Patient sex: M
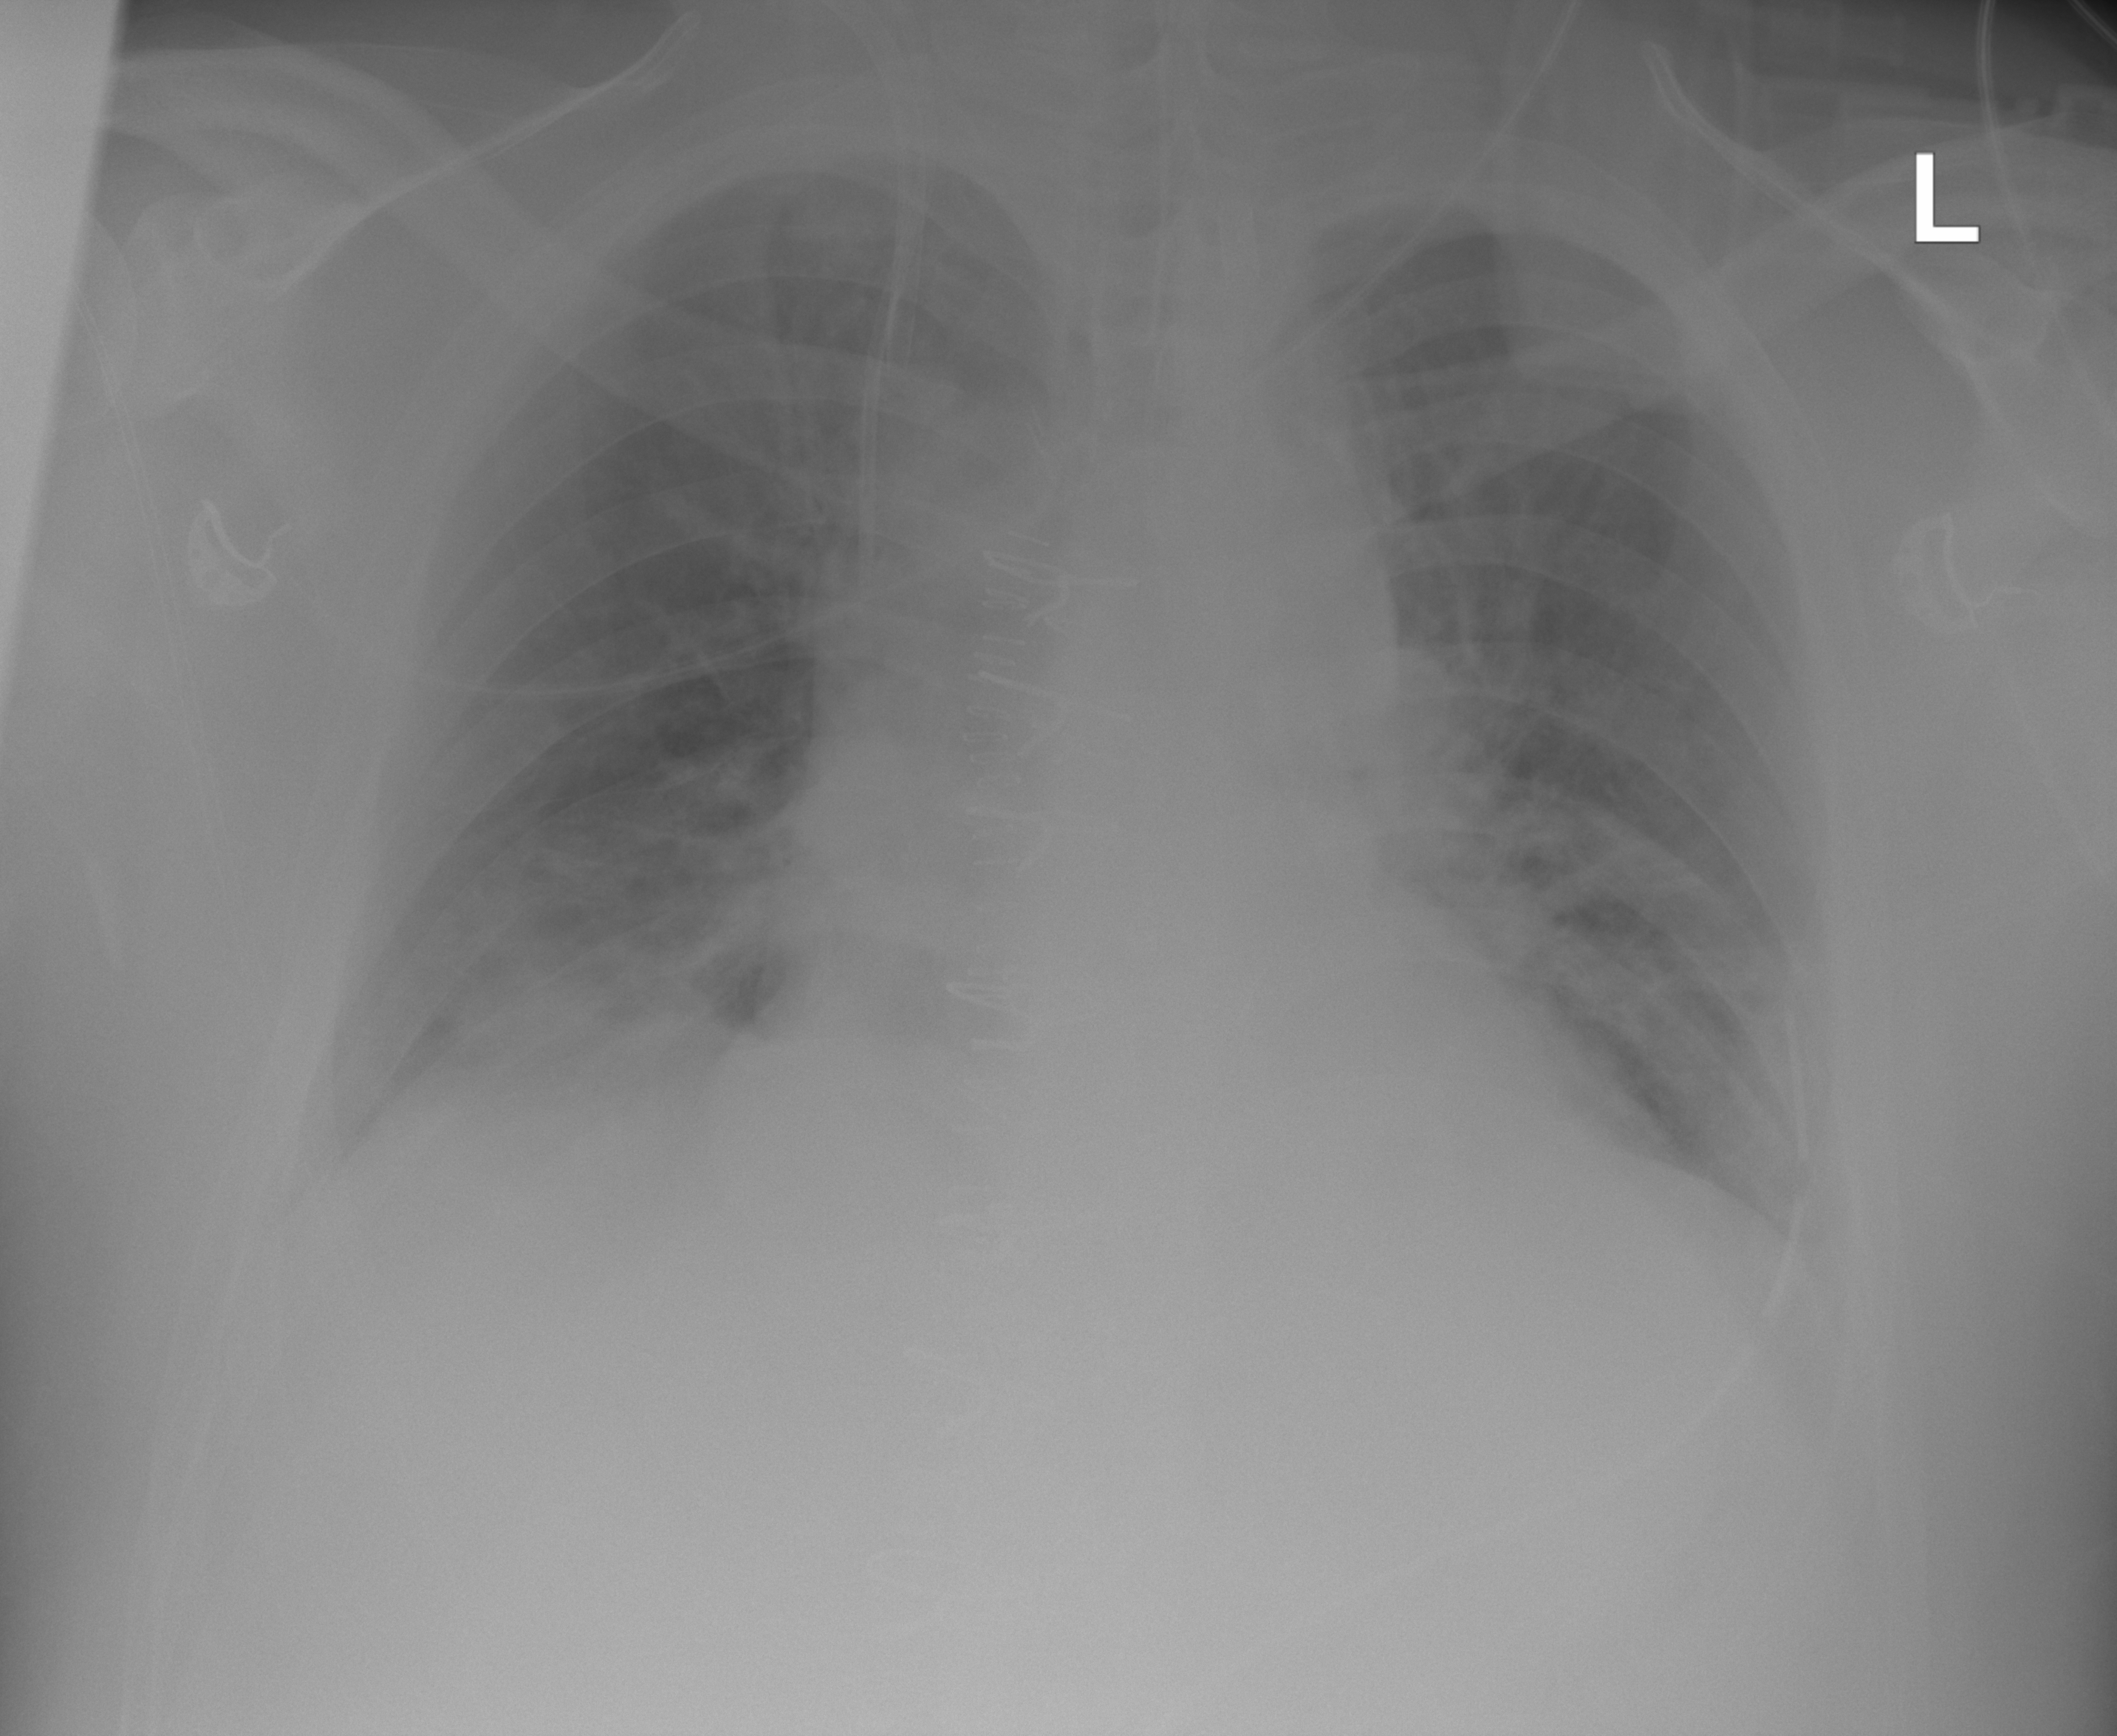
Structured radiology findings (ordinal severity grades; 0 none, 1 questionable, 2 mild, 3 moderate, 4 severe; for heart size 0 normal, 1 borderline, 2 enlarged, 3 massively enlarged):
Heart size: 2
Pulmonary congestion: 2
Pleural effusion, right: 0
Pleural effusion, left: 0
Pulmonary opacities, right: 2
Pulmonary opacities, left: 2
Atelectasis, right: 2
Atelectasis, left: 2